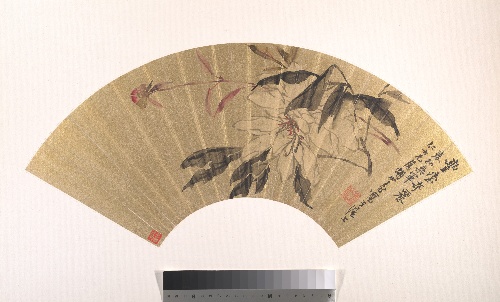
Title: 清  胡遠  芍藥  扇面|Herbaceous Peony
Artist: Hu Yuan
Artist bio: Chinese, 1823–1886
Object type: Folding fan mounted as an album leaf
Classification: Paintings
Medium: Folding fan mounted as an album leaf; ink and color on gold paper
Culture: China
Period: Qing dynasty (1644–1911)
Dimensions: 7 1/8 x 20 3/4 in. (18.1 x 52.7 cm)
Department: Asian Art
Credit line: Gift of Robert Hatfield Ellsworth, in memory of La Ferne Hatfield Ellsworth, 1986
Accession year: 1986
Repository: Metropolitan Museum of Art, New York, NY
Tags: Peonies